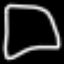
Label: square